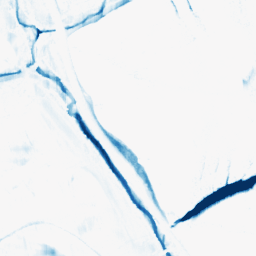
Category: morphological
Decomposition family: morphological_rect
Decomposition parameters: operation: closing
width: 5
height: 20
Upsampling method: cubic_mitchell
Upsampling parameters: scale: 8
Upsampling scale: 8